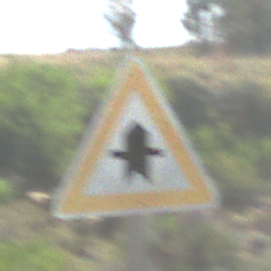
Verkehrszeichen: Vorfahrt
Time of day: Midday
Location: Outdoor (Nature)
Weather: PartlyCloudy
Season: NotSpecified
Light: Natural